Question: I have a main grid setup with susy and then in the 'footer' element I use Susy's 'with-grid-settings()' mixin to generate a slightly different grid as follows:
'''
footer
+span-columns(5 omega, 5)
+with-grid-settings(5, 174px ,20px ,0)
+container
@if $dev-mode-footer == true
+susy-grid-background
height: 240px
'''
So 'footer' should span all 5 of the main columns and include a new grid of slightly different widths and uses the 'container' mixin to apply it.
So, then inside 'footer' I have some 'ul''s which are set to span 1 column each but the margin left is practically doubled.
Here is the CSS:
'''
footer
.banner
+span-columns(5 omega, 5)
height: 187
border-top: 3px solid $highlight-1
border-bottom: 3px solid $highlight-1
padding: 10px 0
ul
+pie-clearfix
li
+span-columns(1, 5)
border-right: 1px dotted $highlight-2
padding-left: 35px
'''
and a picture of the outcome:

It justs seems like it is aligning to the wrong grid context. Is it something to do with the fact that both grids have the same number of columns or something?
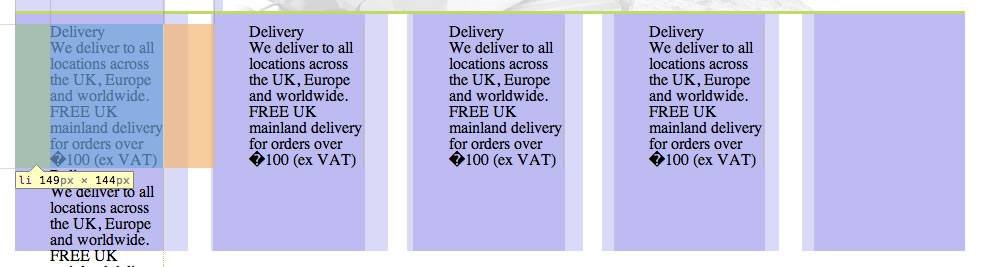
Answer: That's not how things work, sorry. It's really a conceptual problem. Susy helps you design to a grid, but the grid itself . Applying 'container' does not establish anything besides a proper max-width. That container doesn't have any knowledge of the grid inside it. 'with-grid-settings' is similarly unable to effect anything outside itself. Any items on the new grid must be passed inside the 'with-grid-settings' mixin.
# Here's what you are actually doing:
First, '+span-columns(5 omega, 5)' doesn't do anything useful. You have just floated an item to the right, and applied 100% width. But block elements span their full context by default, so there is no real change - just extra code. The one effect you might want from this is clearing floats, but you should use 'clearfix' for that instead.
Then, on the same element, 'container' is simply setting a new 'max-width', and auto margins. That is, in fact, all a container is - and in this case you don't need it. New nested grids don't need new containers. All you need is 'with-grid-settings'.
# Here's my guess on what you actually want:
'''
footer
+clearfix
+with-grid-settings(5, 174px ,20px ,0)
@if $dev-mode-footer == true
+susy-grid-background
height: 240px
.banner
+clearfix
height: 187
border-top: 3px solid $highlight-1
border-bottom: 3px solid $highlight-1
padding: 10px 0
ul
+pie-clearfix
li
+span-columns(1, 5)
border-right: 1px dotted $highlight-2
padding-left: 35px
'''
You might also need to use 'nth-omega(5n)' on the li.